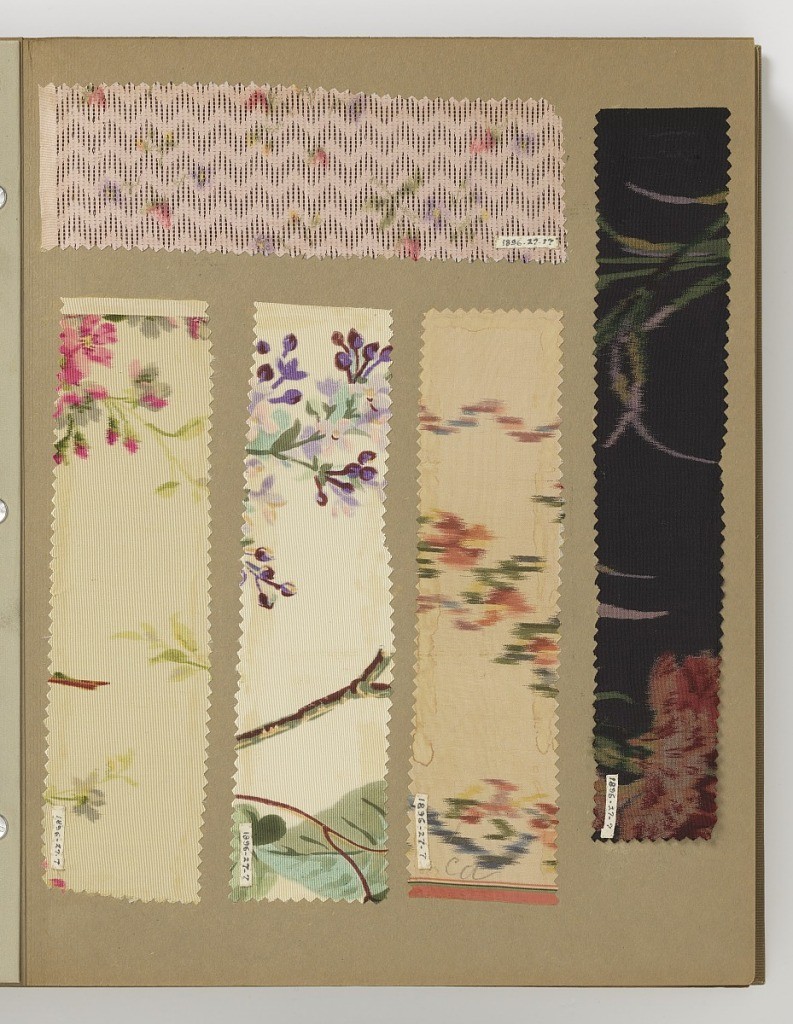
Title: Scrapbook
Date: late 19th century
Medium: silk Technique: variety of woven techniques
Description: Sample book of fabrics used by Maison Worth and compiled in New York by museum staff. There are 295 swatches in the book. 23 swatches labeled 1896-27-3; 36 labeled 1896-27-4; 15 labeled 1896-27-5; 6 labeled 1896-27-6; 20 labeled 1896-27-7; 34 labeled 1896-27-8; 7 labeled 1896-27-9 (same number as the record for the book itself); 21 labeled 1896-27-10; 8 labeled 1896-27-14; 10 labeled 1896-27-15; 65 labeled 1896-27-16; 10 labeled 1896-27-17; 1 labeled 1896-27-19; 34 labeled 1896-27-20; 3 labeled 1896-27-21; 2 with no label.